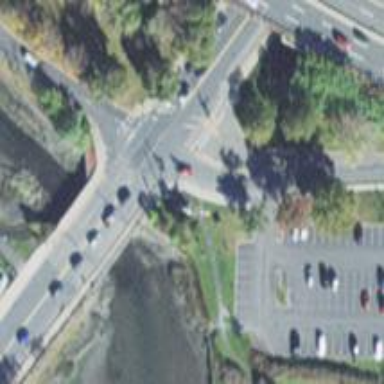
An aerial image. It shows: Secondary link road.